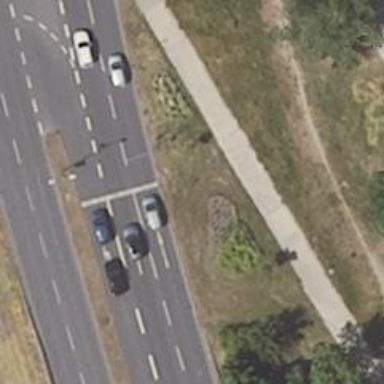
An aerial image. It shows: Road with traffic signals.